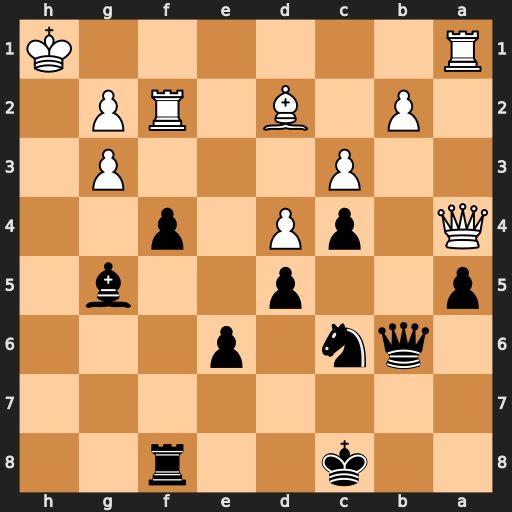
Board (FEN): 2k2r2/8/1qn1p3/p2p2b1/Q1pP1p2/2P3P1/1P1B1RP1/R6K
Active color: b
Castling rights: -
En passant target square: -
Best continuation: Rh8+ Kg1 fxg3 Bxg5 gxf2+